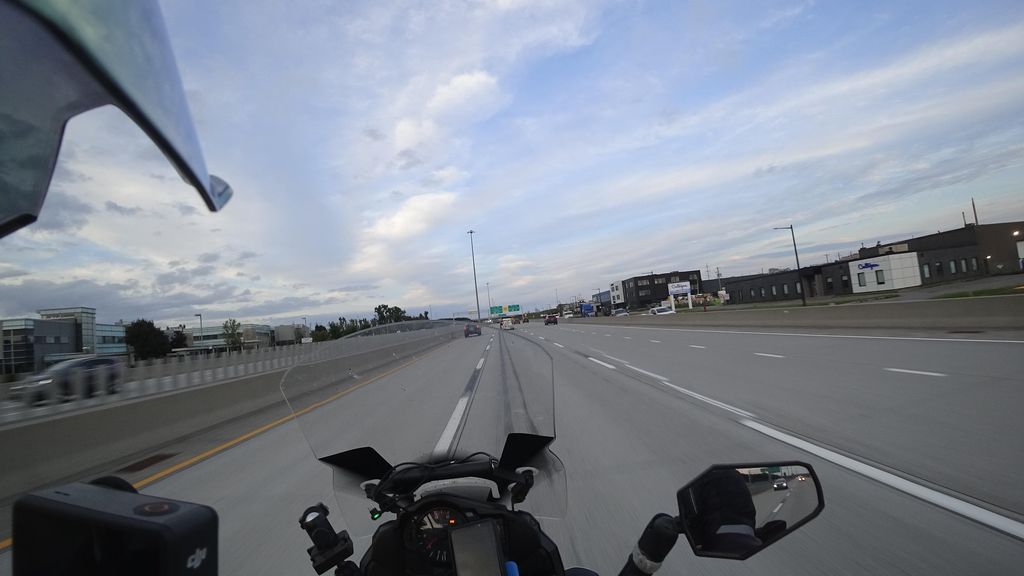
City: quebec_city